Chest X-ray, AP view. Patient: 74 years old, sex F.
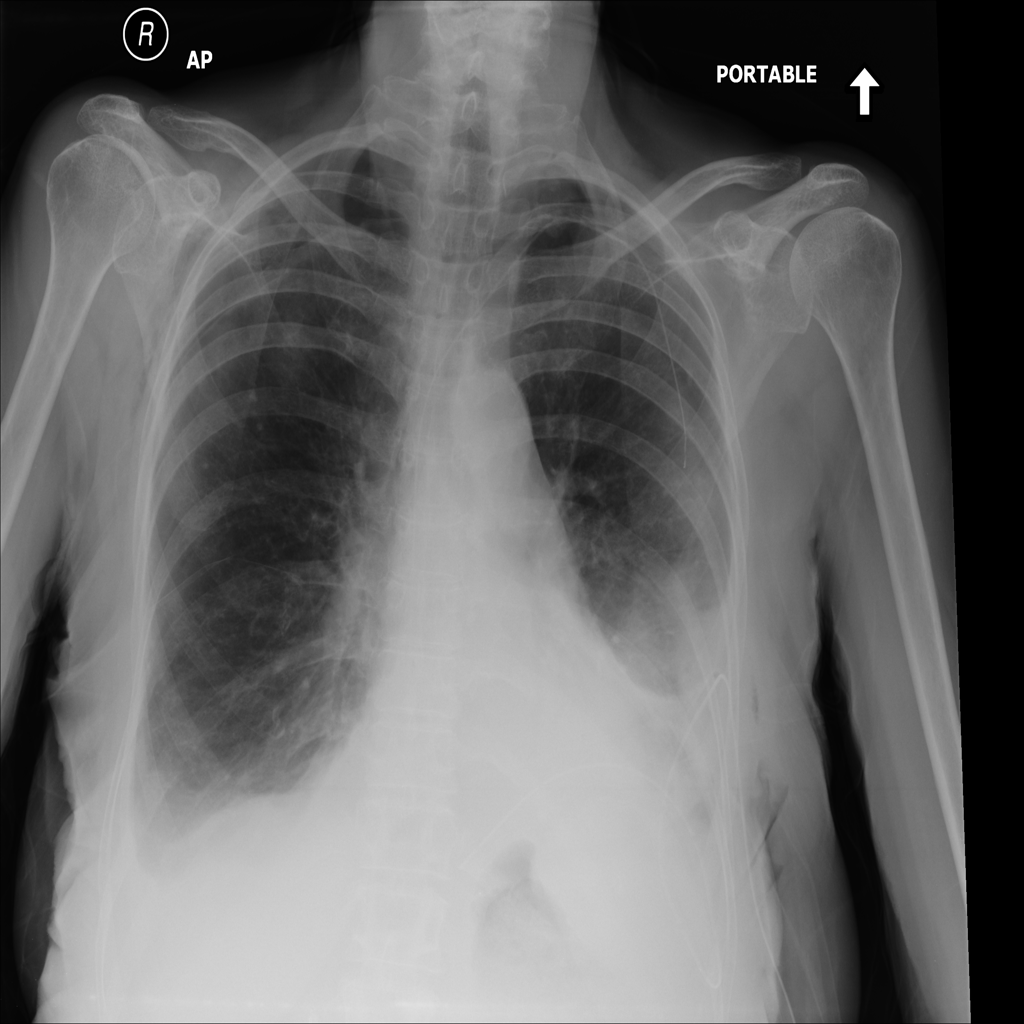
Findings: Consolidation, Effusion, Pneumothorax